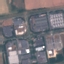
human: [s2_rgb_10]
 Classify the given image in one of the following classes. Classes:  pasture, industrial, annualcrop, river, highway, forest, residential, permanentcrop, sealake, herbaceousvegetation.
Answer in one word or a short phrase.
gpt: Industrial